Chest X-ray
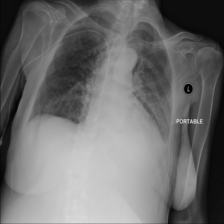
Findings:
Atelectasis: negative
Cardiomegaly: negative
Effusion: negative
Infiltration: negative
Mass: negative
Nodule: negative
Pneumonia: negative
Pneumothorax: negative
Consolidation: negative
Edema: negative
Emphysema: negative
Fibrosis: negative
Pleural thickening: negative
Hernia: negative